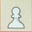
Piece: wP